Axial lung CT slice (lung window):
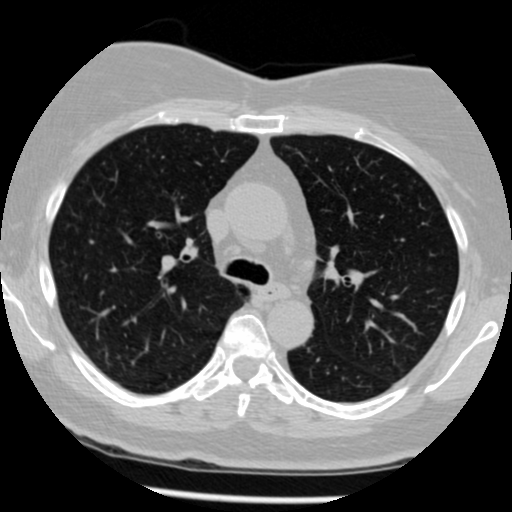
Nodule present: no